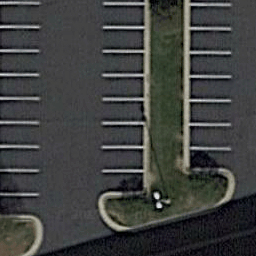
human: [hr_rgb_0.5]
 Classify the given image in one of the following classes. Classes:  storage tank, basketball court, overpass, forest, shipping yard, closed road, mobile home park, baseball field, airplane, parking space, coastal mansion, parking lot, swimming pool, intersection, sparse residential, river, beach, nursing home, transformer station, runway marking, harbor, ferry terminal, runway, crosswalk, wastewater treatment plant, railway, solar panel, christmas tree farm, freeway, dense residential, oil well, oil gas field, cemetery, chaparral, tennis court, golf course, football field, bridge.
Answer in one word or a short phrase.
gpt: parking space